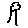
Label: tree